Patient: sex F, age 63
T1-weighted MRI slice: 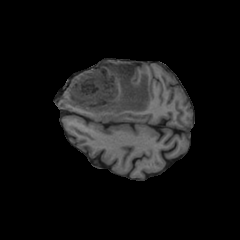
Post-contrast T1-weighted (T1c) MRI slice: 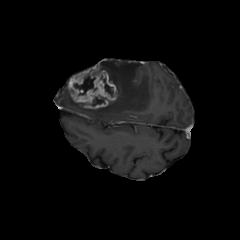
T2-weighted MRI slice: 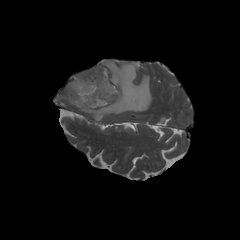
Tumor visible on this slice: yes
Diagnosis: Glioblastoma, IDH-wildtype
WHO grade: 4